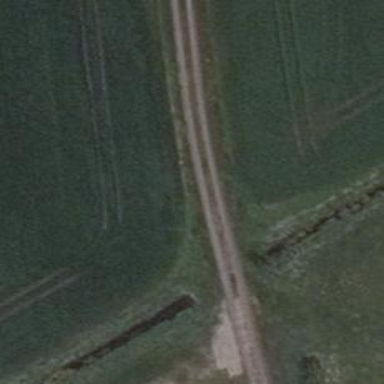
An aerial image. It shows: Concrete track with grade 2 tracktype.